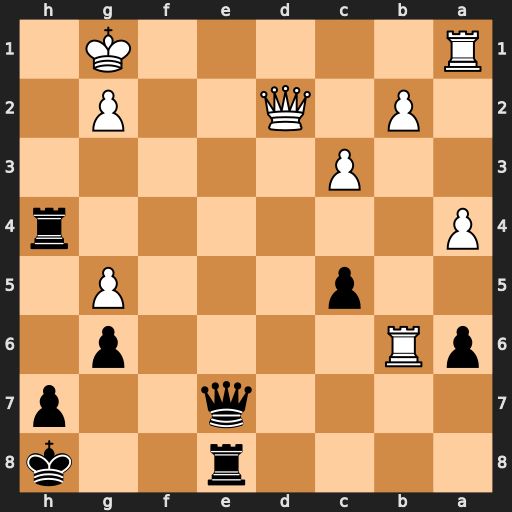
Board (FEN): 4r2k/4q2p/pR4p1/2p3P1/P6r/2P5/1P1Q2P1/R5K1
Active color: b
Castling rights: -
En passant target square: -
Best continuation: Qe5 Rf6 Qh2+